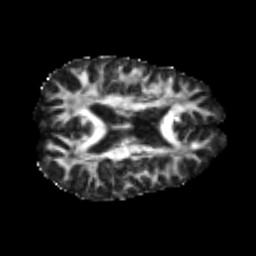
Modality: FA
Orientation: axial
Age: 22
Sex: male
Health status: healthy
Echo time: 0.074 s